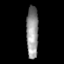
Tissue: prostate
Cell type: Myeloid cells
Senescence score: 0.2618
Nuclear area (px): 606
Mean DAPI intensity: 147.739